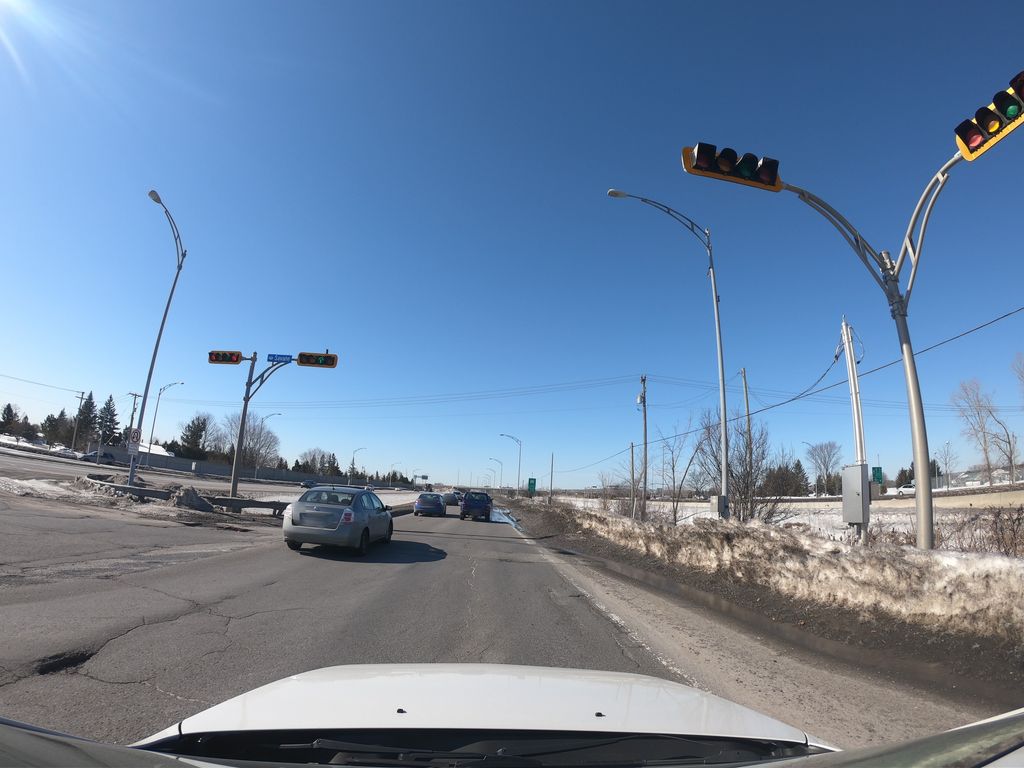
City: ottawa-gatineau